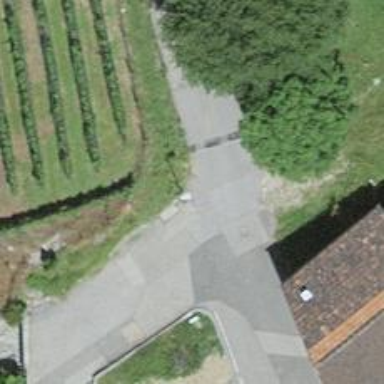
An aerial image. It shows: Lamppost for support.